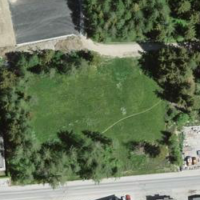
EUNIS habitat code: 55
Species observed at this site:
Sorbus aucuparia